Question: So I have an excel file, with some VBA code in it. The problematic bit is that I need to sort a lot of data by barcode number first, then by Date of visit (each barcode visits multiple times).
This all works fine with random test data that I generated. It gets all sorted by barcode, then by date from latest to earliest.Great!
But not, when I try to use actual data, it doesn't: the barcode gets sorted all right but not the date. The actual data will come from an Android app (Xscan) that has .
Unfortunately, the data exports looks like this "21/10/2014". When I try to have it sorted, it only sorts it according to the very first number, not as a date (not very useful)... so no matter what the month is, if the day is 31 st, it'll be place highest.
I have tried the following: changing datatype back & forth, and run the code with datatype set to different things, but it still doesn't work.
****How can I make Excel understand that is to be read as a date, even though it comes from a CSV file and looks like a string/weird division?****
Ideally, the solution could be coded into VBA somehow... I'm dealing with very low-tech skills users....
EDIT: See screenshot below: the column I need to sort by is column H. It doesn't matter if I set data type to Number, date, general.... Still does the same. As for the code:
'''
Function sorting_all(mySheet As Worksheet, myRangeRow As Range, myRangeCol As Range, secondSort As String)
Dim myCol As Range
Set myCol = getCol(mySheet, secondSort)
mySheet.Range("A1", mySheet.Cells(myRangeRow.Row, myRangeCol.Column)).Sort key1:=mySheet.Range("A1"), order1:=xlAscending, key2:=mySheet.Range(Columns(myCol.Column).Address()), order2:=xlDescending, Header:=xlYes, Orientation:=xlSortColumns
End Function
'''
The barcode is in column A and always will be, hence the hardcode (I know I know). That's the key1. Key2 is the date of visit (though the function is called to sort other things, hence the secondsort variabel).

Further EDIT: So apparently the output file from the application isn't really saved as a .CSV (even though that's what the app claims), it is saved as a Excel 97-2003 file. If I copy-past from that file, it doesn't work. If I saved the file as a CSV (properly), THEN copy-past from it.... it works. Not gonna lie, I hate Excel. Not built-in function to change this from the app. So the heart of the matter might be between the Excel 97-2003 file format & my Excel 2010 file that I use... In any case it does seem that importing the data through VBA will be the best answer.
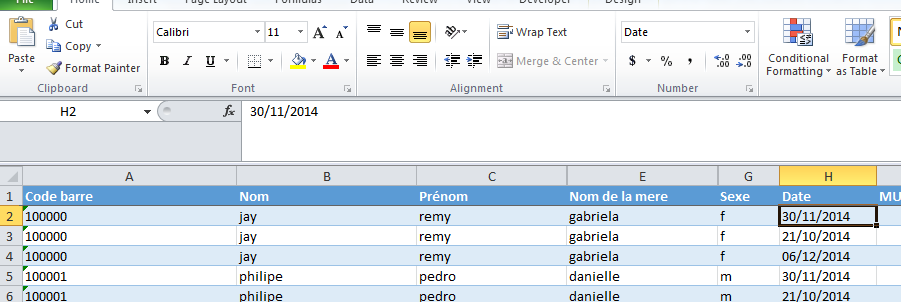
Answer: In most similar cases, the problem is that the imported date does not match the settings in your Windows Control Panel Regional settings. So excel interprets dates that do NOT fit those settings as text, and probably converts the other dates incorrectly.
Several fixes can be used.
- - -